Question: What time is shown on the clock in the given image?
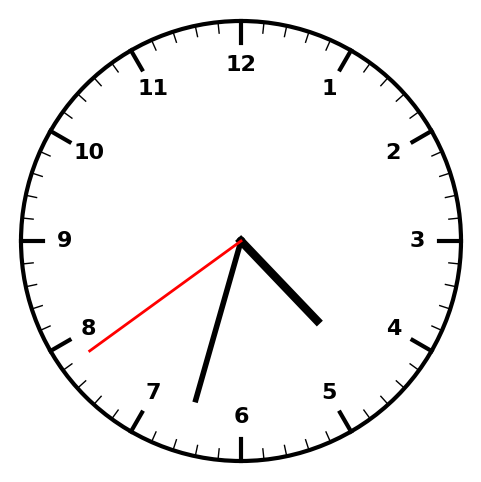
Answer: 04:32:39